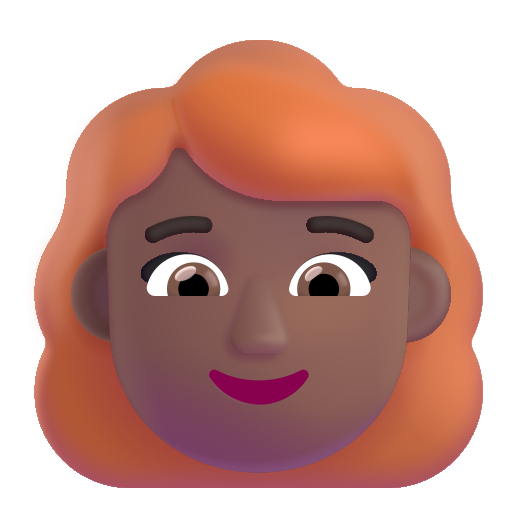
woman red hair color  dark